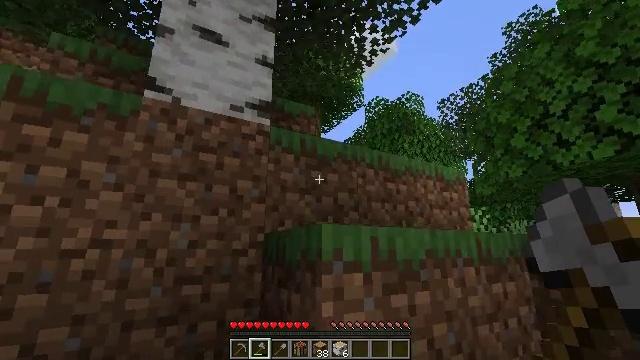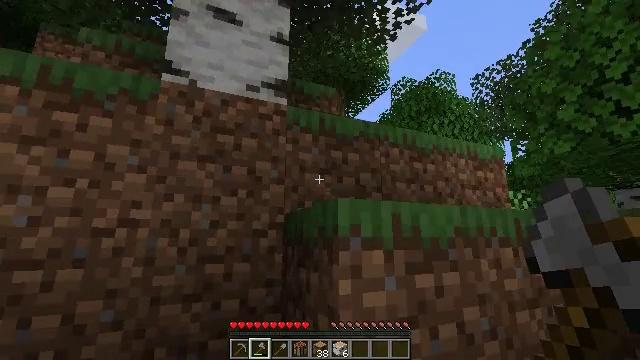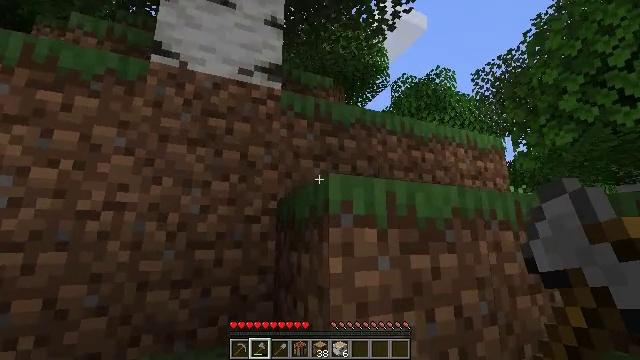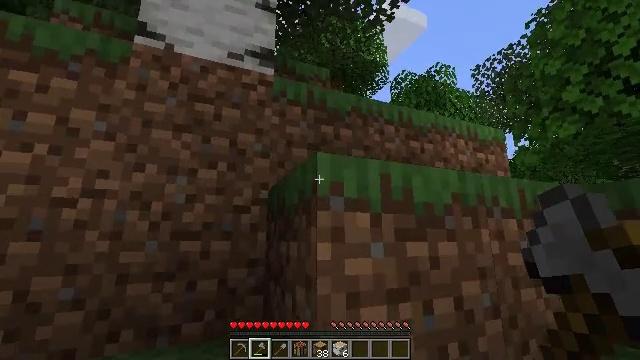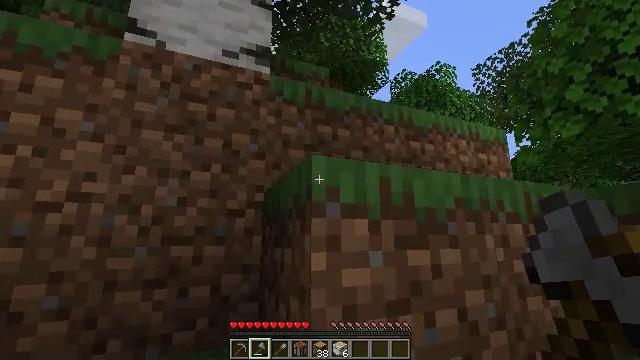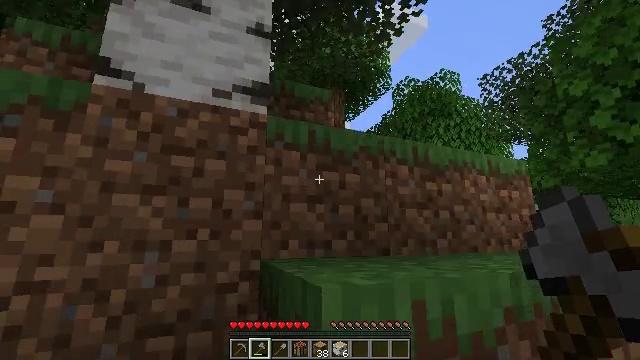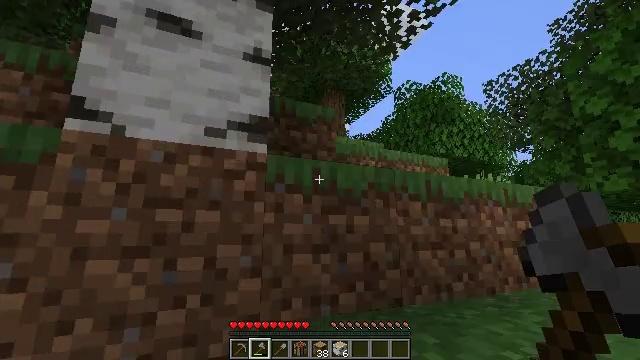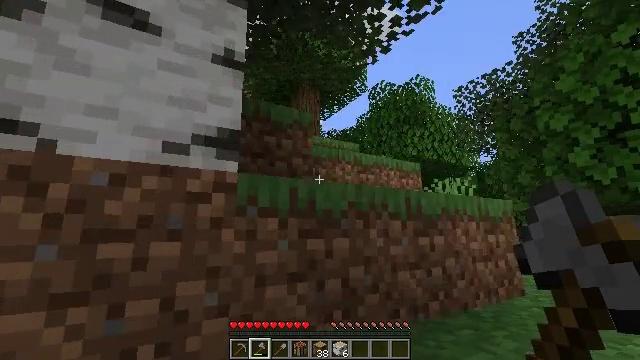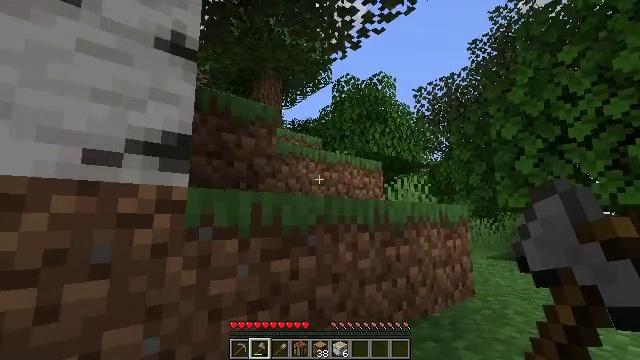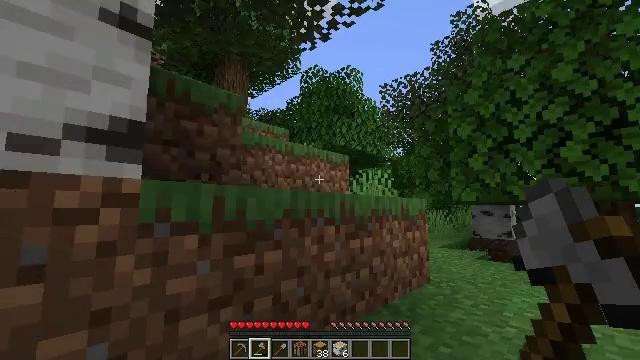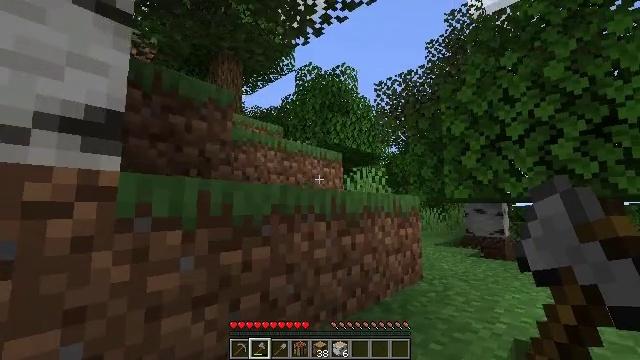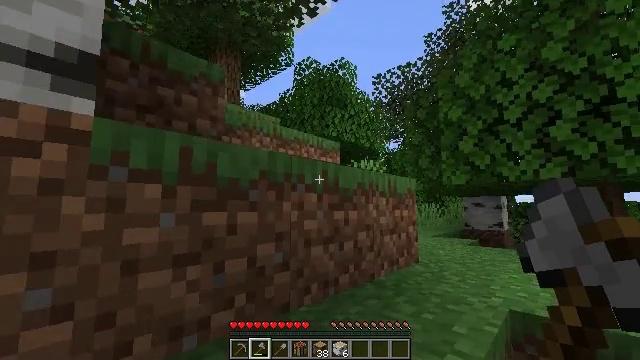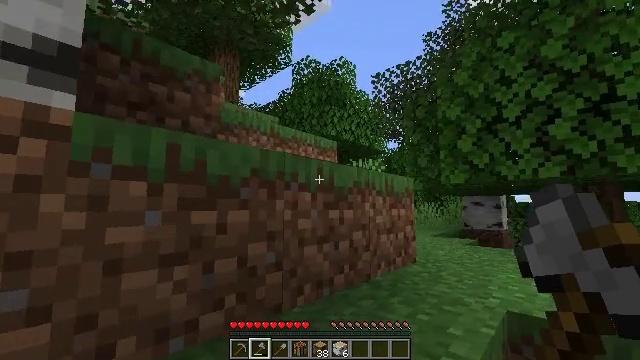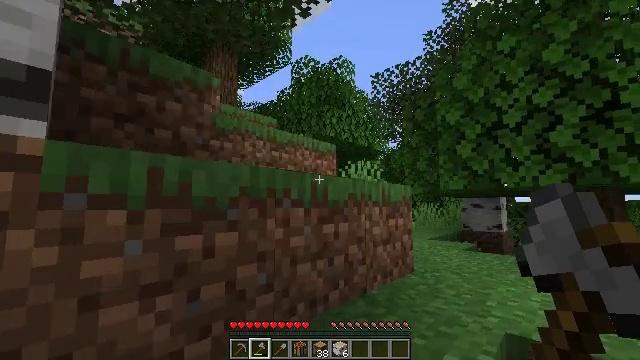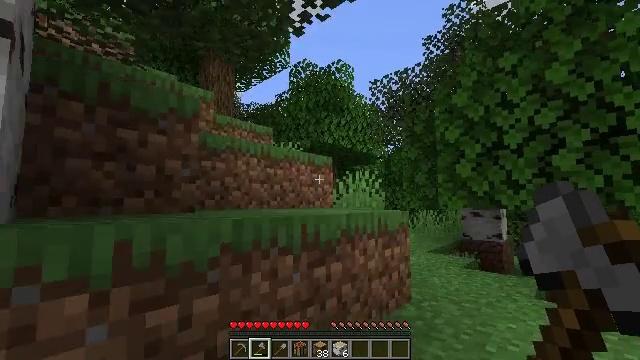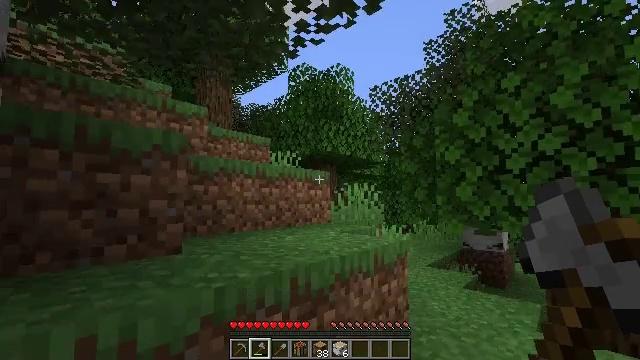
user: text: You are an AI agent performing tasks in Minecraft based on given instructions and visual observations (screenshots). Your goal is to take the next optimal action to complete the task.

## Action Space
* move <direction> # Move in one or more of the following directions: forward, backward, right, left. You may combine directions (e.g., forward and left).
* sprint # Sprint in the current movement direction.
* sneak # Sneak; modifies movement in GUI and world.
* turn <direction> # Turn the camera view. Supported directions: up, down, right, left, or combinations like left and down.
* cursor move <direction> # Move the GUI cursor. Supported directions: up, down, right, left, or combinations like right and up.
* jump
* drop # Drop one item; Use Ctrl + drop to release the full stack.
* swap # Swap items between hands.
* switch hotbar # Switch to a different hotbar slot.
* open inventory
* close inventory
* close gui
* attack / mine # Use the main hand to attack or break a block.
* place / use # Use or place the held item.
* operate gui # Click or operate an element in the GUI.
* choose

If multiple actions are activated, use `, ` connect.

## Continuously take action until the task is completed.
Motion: motion action
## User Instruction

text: Pick the peony from the grass.
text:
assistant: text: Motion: move forward, turn left and down
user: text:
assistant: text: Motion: move forward
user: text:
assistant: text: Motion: move forward
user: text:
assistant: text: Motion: move forward, jump
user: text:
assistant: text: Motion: move forward, jump
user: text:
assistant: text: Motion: move forward, jump
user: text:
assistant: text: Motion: move forward, turn right and down, jump
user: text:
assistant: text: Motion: move forward, turn right and down
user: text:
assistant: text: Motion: move forward, turn right and down
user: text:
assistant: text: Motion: move forward, turn right
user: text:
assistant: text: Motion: move forward
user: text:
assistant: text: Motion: move forward
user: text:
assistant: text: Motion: move forward, jump
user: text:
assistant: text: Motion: move forward, jump
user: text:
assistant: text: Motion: move forward, jump
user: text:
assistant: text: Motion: move forward, jump
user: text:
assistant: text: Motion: move forward
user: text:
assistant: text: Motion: move forward
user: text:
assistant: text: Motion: move forward, turn left and down
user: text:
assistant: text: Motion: move forward, turn left and down
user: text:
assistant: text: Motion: move forward, turn left and down
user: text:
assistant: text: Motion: move forward, turn left and down
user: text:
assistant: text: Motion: move forward, turn left and down
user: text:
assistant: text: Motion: move forward, turn left, jump
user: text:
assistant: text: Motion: move forward, turn left, jump
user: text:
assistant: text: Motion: move forward, turn left, jump
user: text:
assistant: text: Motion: move forward, jump
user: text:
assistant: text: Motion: move forward, jump
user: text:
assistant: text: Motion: move forward, turn left, jump
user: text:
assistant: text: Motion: move forward, turn left